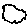
Label: cloud